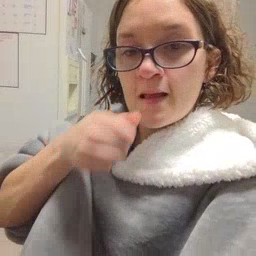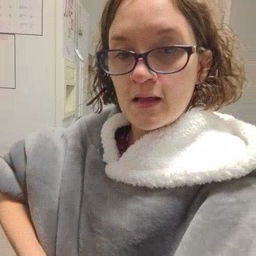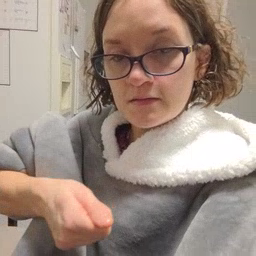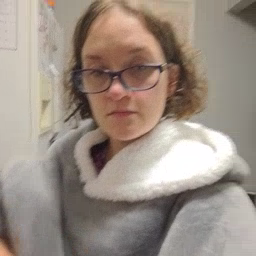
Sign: hide